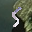
Label: 5